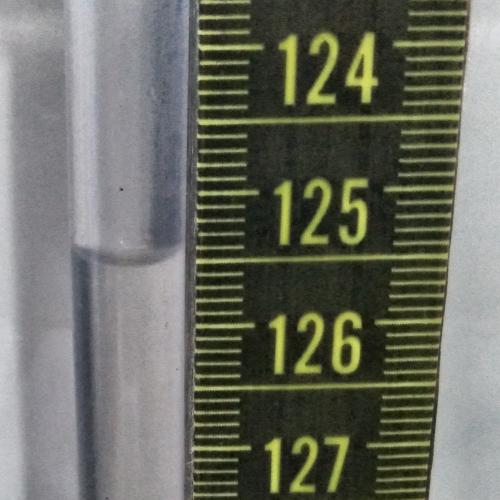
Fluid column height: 125.5 cm